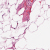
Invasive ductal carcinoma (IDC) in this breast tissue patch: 0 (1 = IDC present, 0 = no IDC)